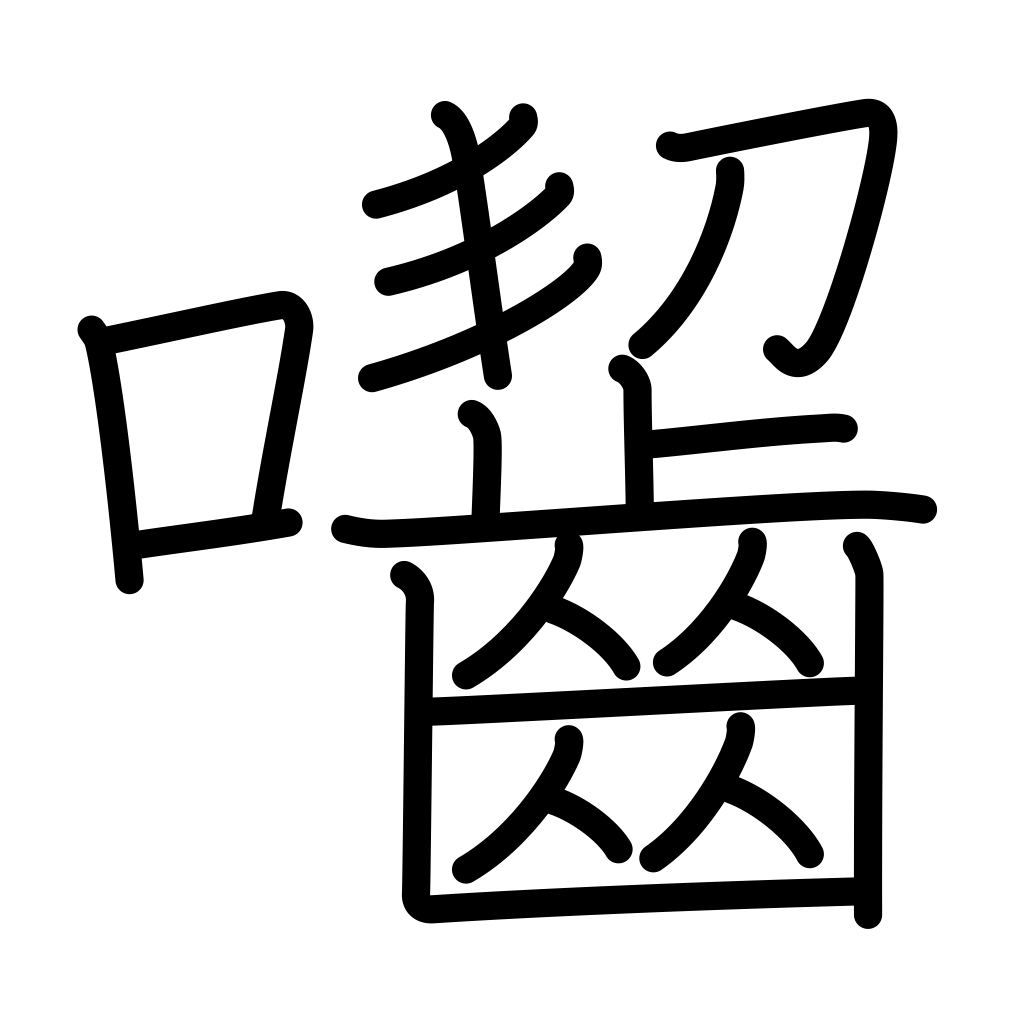
Meaning: gnaw